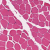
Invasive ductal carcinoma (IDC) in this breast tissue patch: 0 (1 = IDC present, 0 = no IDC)